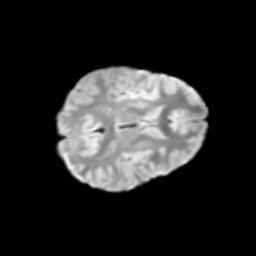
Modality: T2w
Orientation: axial
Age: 9
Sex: male
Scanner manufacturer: siemens
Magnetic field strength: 3 T
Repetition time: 3.8 s
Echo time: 0.07 s